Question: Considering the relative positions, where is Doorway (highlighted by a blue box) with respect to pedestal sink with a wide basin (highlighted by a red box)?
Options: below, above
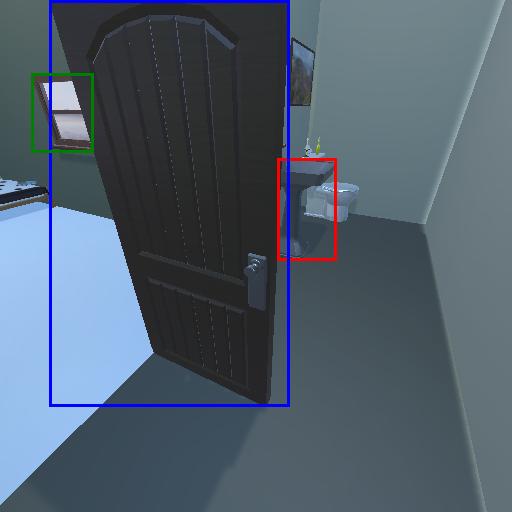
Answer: below